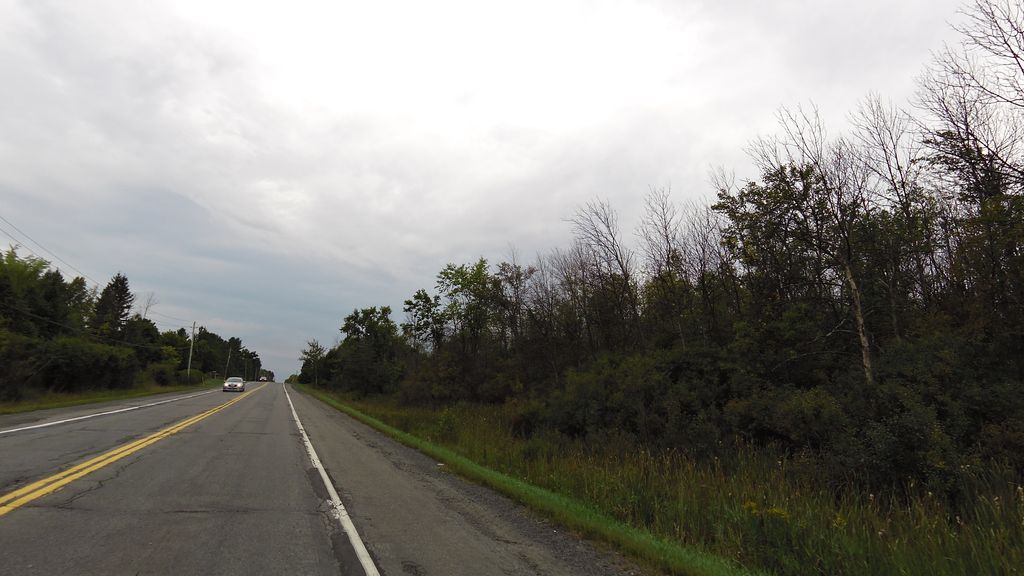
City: ottawa-gatineau